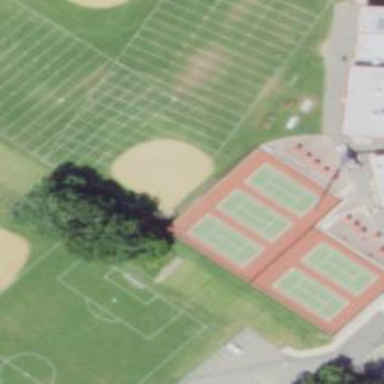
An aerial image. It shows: Tennis court enclosed by fence.